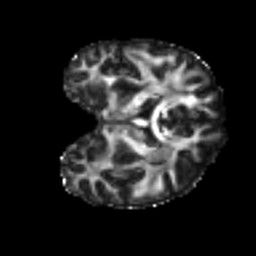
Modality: FA
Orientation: coronal
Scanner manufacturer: siemens
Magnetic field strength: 3 T
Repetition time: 4 s
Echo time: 0.0594 s